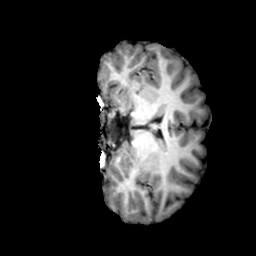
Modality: T1w
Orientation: coronal
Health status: ill
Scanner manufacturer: siemens
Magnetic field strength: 3 T
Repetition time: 2 s
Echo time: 0.00303 s